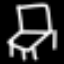
Label: chair